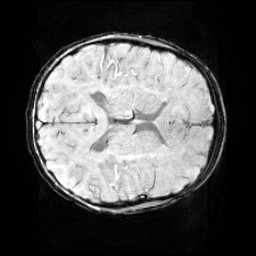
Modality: SWI
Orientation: axial
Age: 9
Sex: female
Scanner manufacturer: siemens
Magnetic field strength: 3 T
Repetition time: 0.027 s
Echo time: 0.02 s